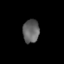
Tissue: lung
Cell type: Epithelial cells
Senescence score: 0.2025
Nuclear area (px): 374
Mean DAPI intensity: 99.925